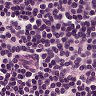
Metastatic tissue present: no